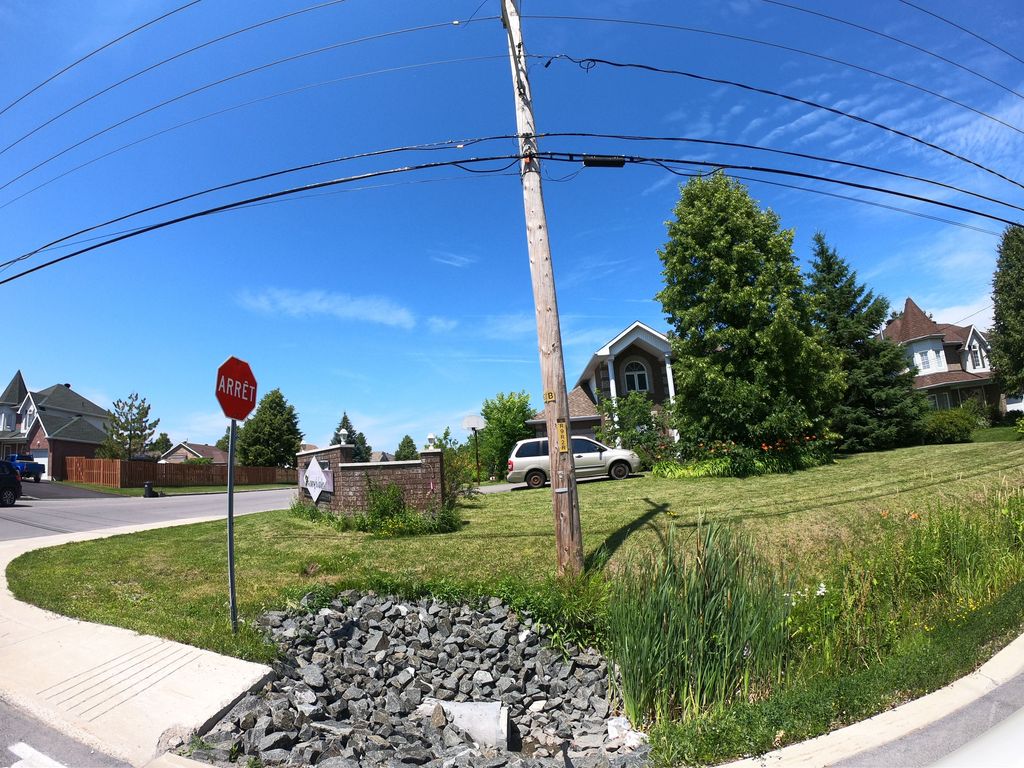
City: ottawa-gatineau